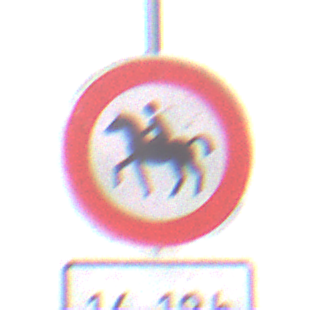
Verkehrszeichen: VerbotReiter
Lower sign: ZeitangabenOhneBeschraenkungAufWochentage1
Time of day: SunriseSunset
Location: Outdoor (Nature)
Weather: Clear
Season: NotSpecified
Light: Natural